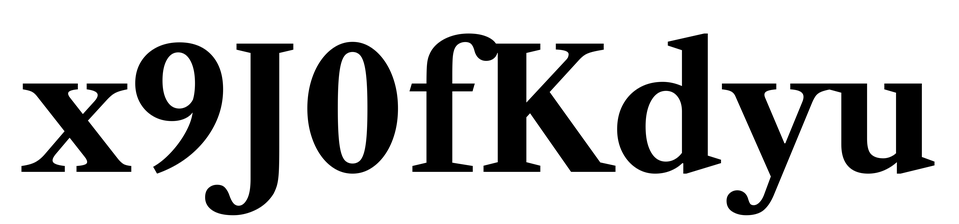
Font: LibreCaslonText_Bold